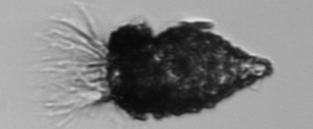
Label: Tintinnopsis